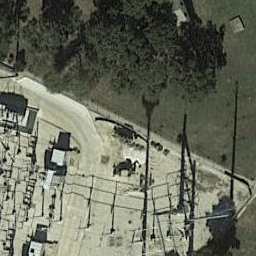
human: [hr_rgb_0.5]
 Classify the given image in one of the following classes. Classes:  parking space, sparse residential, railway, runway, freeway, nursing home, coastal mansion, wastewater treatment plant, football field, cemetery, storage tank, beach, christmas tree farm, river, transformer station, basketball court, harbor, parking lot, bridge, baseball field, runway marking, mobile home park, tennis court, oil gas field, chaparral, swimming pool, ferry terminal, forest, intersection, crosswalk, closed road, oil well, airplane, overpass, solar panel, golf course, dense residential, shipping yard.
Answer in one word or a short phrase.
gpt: transformer station